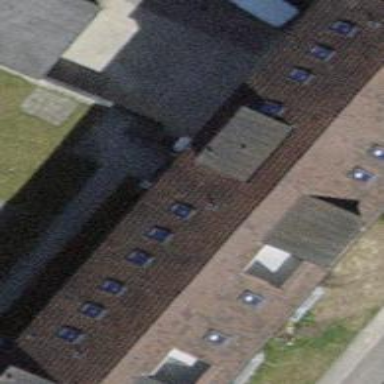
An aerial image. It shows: Apartment building with pitched roof.